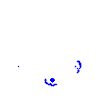
Particle: kaon